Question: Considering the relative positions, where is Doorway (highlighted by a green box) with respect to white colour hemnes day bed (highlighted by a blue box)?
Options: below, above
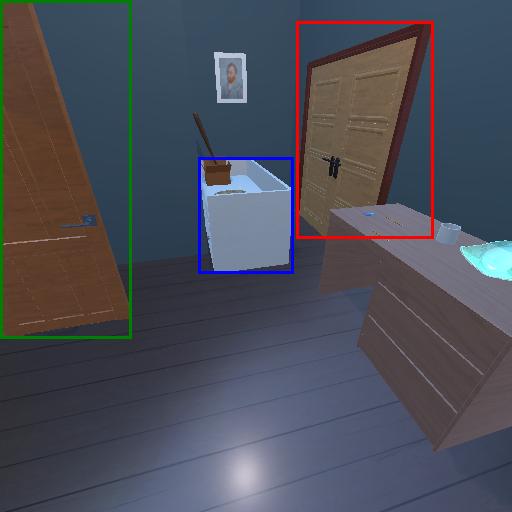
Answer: below